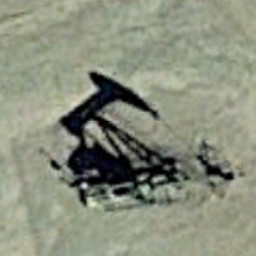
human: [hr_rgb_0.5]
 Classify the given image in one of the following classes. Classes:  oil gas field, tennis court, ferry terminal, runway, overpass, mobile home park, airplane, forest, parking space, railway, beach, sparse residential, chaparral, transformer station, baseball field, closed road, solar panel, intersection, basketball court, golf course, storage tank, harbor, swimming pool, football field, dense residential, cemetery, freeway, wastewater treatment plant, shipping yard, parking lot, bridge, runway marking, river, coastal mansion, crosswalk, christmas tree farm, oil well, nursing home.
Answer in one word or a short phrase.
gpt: oil well